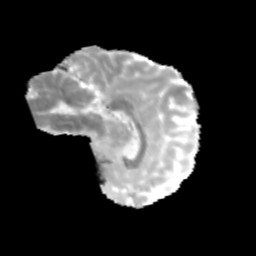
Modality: MD
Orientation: sagittal
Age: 12
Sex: female
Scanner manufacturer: siemens
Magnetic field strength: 3 T
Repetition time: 3.8 s
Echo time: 0.07 s